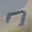
Label: 7